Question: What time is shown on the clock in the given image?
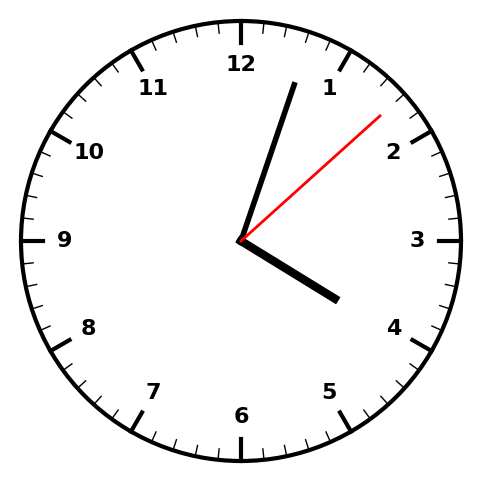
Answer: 04:03:08